Question: I am batch printing through many assemblies of AutoCAD documents. I have a recursive method that goes through each drawing to verify if it has any children, and then goes into each children to see if have any children... and so on (recursively).
It has occured that I encounter a drawing that I has already printed, and it is completely useless for me to go through that drawing and print all it's children .
So... I wanted to build a virtual list, if you will, of the exact replica of items in my tree view. I would use it to verify if the item I'm trying to print, already exists in the virtual list, if so ... then I would just insert the KeyValue in the tree, saving a lot of time.
I figured my declaration of my dictionary would look something like this ...
'''
Dim dic_AllAssemblies As New Dictionary(Of String, TreeNodeCollection)
'''
I took a screenshot for an example of my treeview:

The dictionary would contain the main top item "ADF020-080A0" as it's first key, and in that key the values of all it's children would be included ... Is that even possible? It might go down 6-7 levels or even more... Can a dictionary or ... list handle that? Or is there another method that I'm not yet aware of?
'''
ADF020-080A0
ADF020-081A0
M17981
M17981
ADF000-092AS
Etc...
Etc...
'''
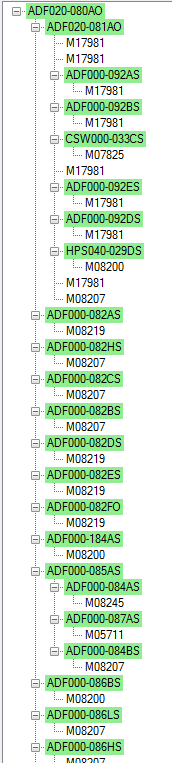
Answer: I don't know any reason that would not work. With a Dictionary you have the '.ContainsKey(string)' to check for a duplicate key name. If the key is found, skip it.